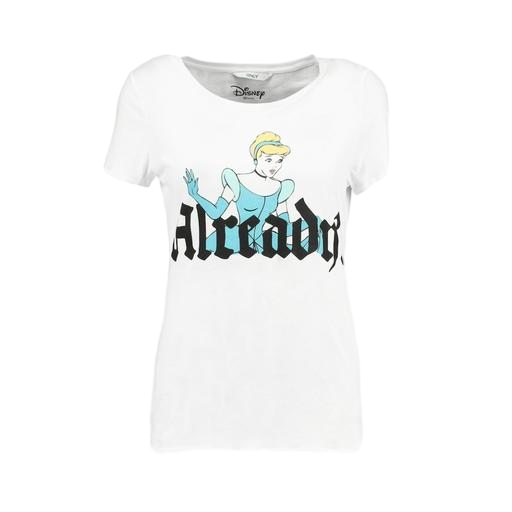
mid t-shirt, graphic t-shirt, accent t-shirt, white background